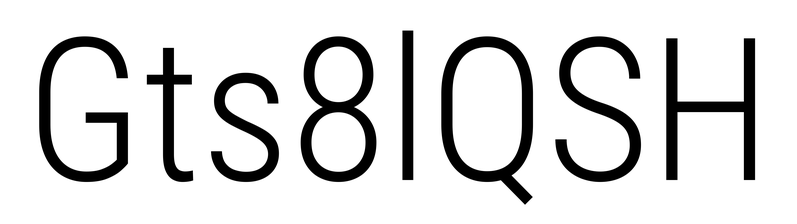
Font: Roboto_Condensed_Light